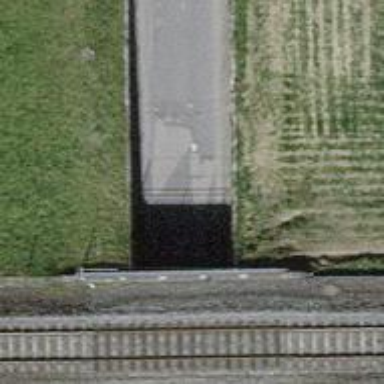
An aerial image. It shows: Unclassified road with tunnel.